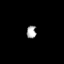
Tissue: prostate
Cell type: Myeloid cells
Senescence score: 0.7388
Nuclear area (px): 121
Mean DAPI intensity: 165.769